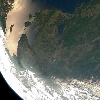
Label: land